Field crop: maize
Growth stage: 2
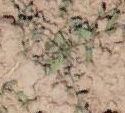
Species: convolvulus